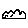
Label: cloud